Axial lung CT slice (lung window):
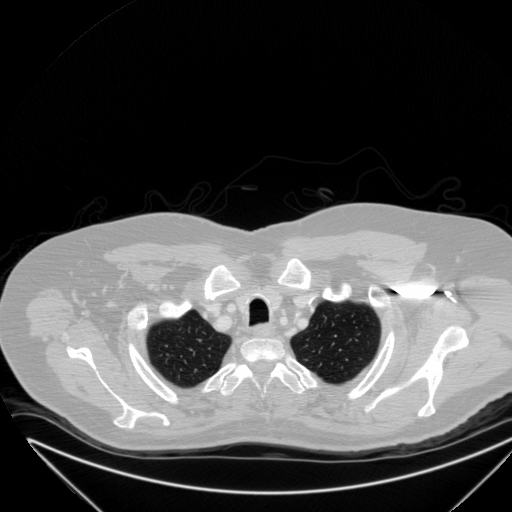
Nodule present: no